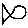
Label: fish